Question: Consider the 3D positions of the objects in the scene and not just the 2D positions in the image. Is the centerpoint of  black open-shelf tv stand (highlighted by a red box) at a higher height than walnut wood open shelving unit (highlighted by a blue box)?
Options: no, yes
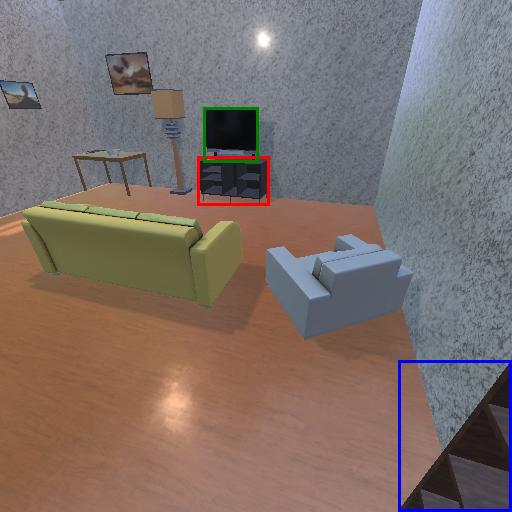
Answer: no